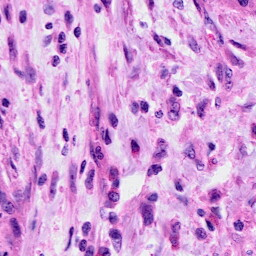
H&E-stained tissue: Cervix